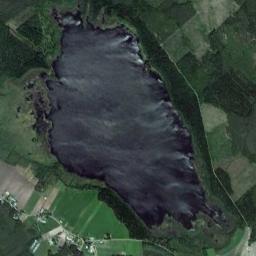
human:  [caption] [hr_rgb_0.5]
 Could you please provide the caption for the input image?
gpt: An irregularly shaped blue lake surrounded by forests and green spaces .

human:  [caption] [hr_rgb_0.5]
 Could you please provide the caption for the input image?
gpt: Many trees are around the lake .

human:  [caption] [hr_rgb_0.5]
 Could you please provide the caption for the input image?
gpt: The lake in the picture looks like a triangle .

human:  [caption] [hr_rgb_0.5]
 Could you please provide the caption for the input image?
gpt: The lake lies in farmland and the water is dark blue .

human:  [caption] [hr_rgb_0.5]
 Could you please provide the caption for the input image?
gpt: There are many green farmlands around the lake .